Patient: sex F, age 32
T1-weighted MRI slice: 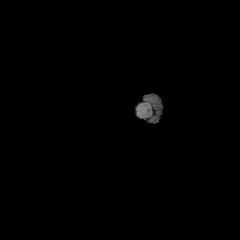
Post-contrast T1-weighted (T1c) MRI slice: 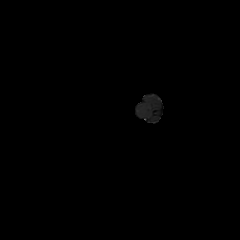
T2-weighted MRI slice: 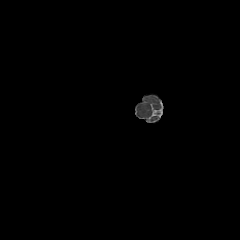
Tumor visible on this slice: no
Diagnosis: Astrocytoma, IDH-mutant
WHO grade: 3